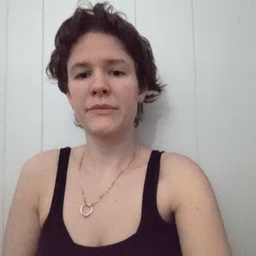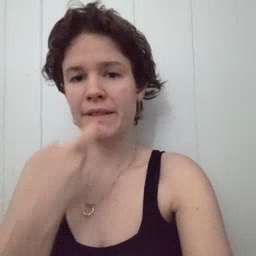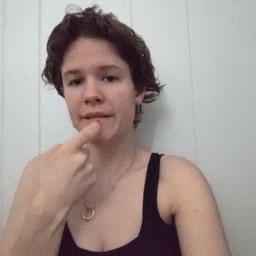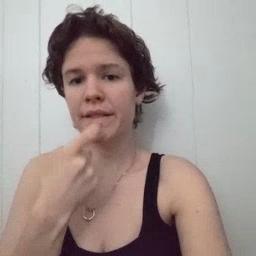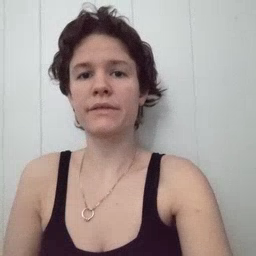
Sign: glasswindow